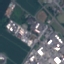
Land use / land cover class: Industrial